Field crop: maize
Growth stage: 1
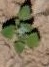
Species: chenopodium